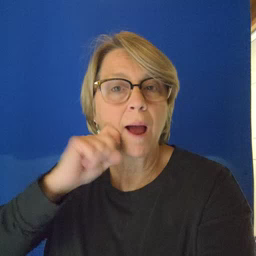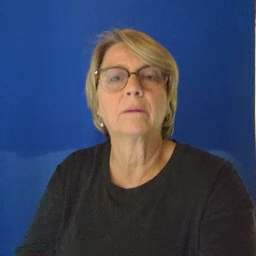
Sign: apple